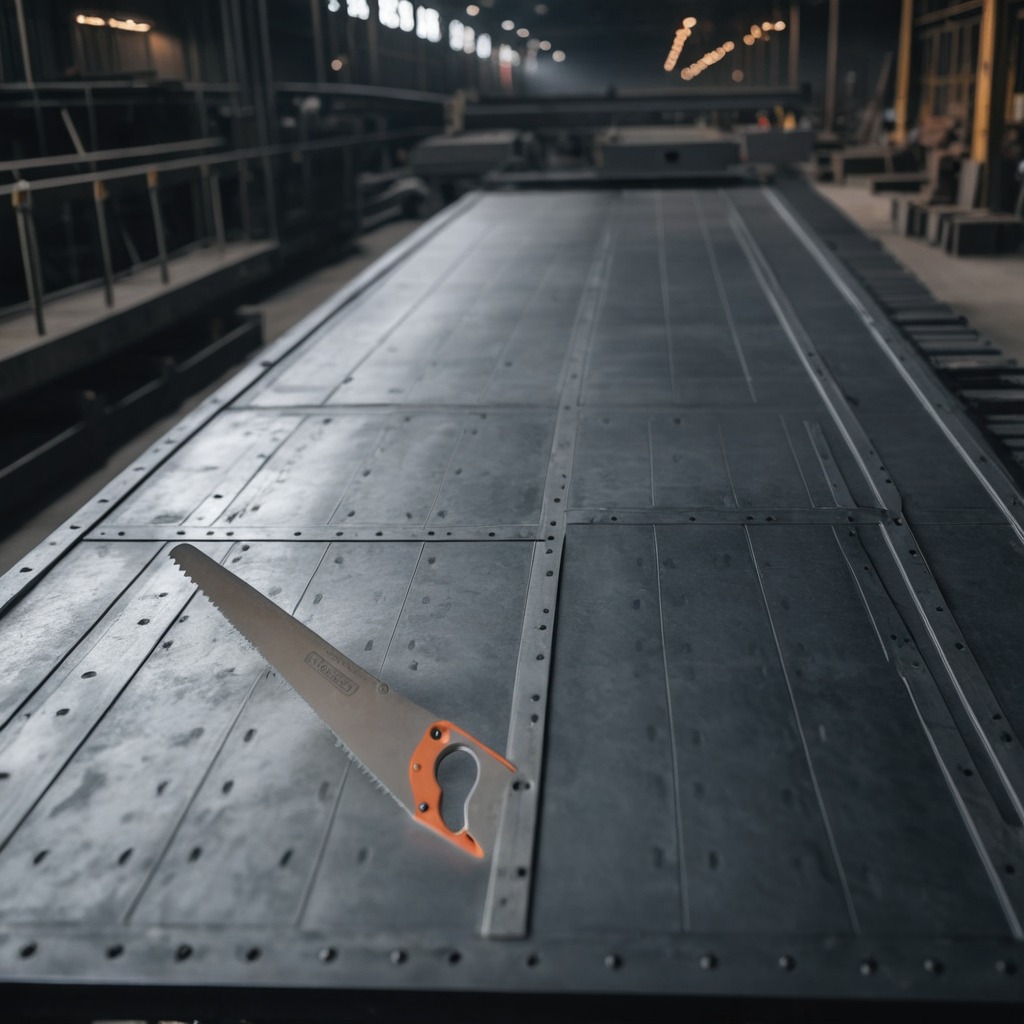
A metal saw is lying on the cold steel table in a mining workshop.